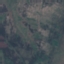
Land use / land cover class: HerbaceousVegetation